Interaction volume radius: 5 \u00c5
Interaction volume height: 20 \u00c5
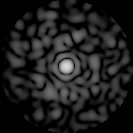
Disorder parameter: 0.8398